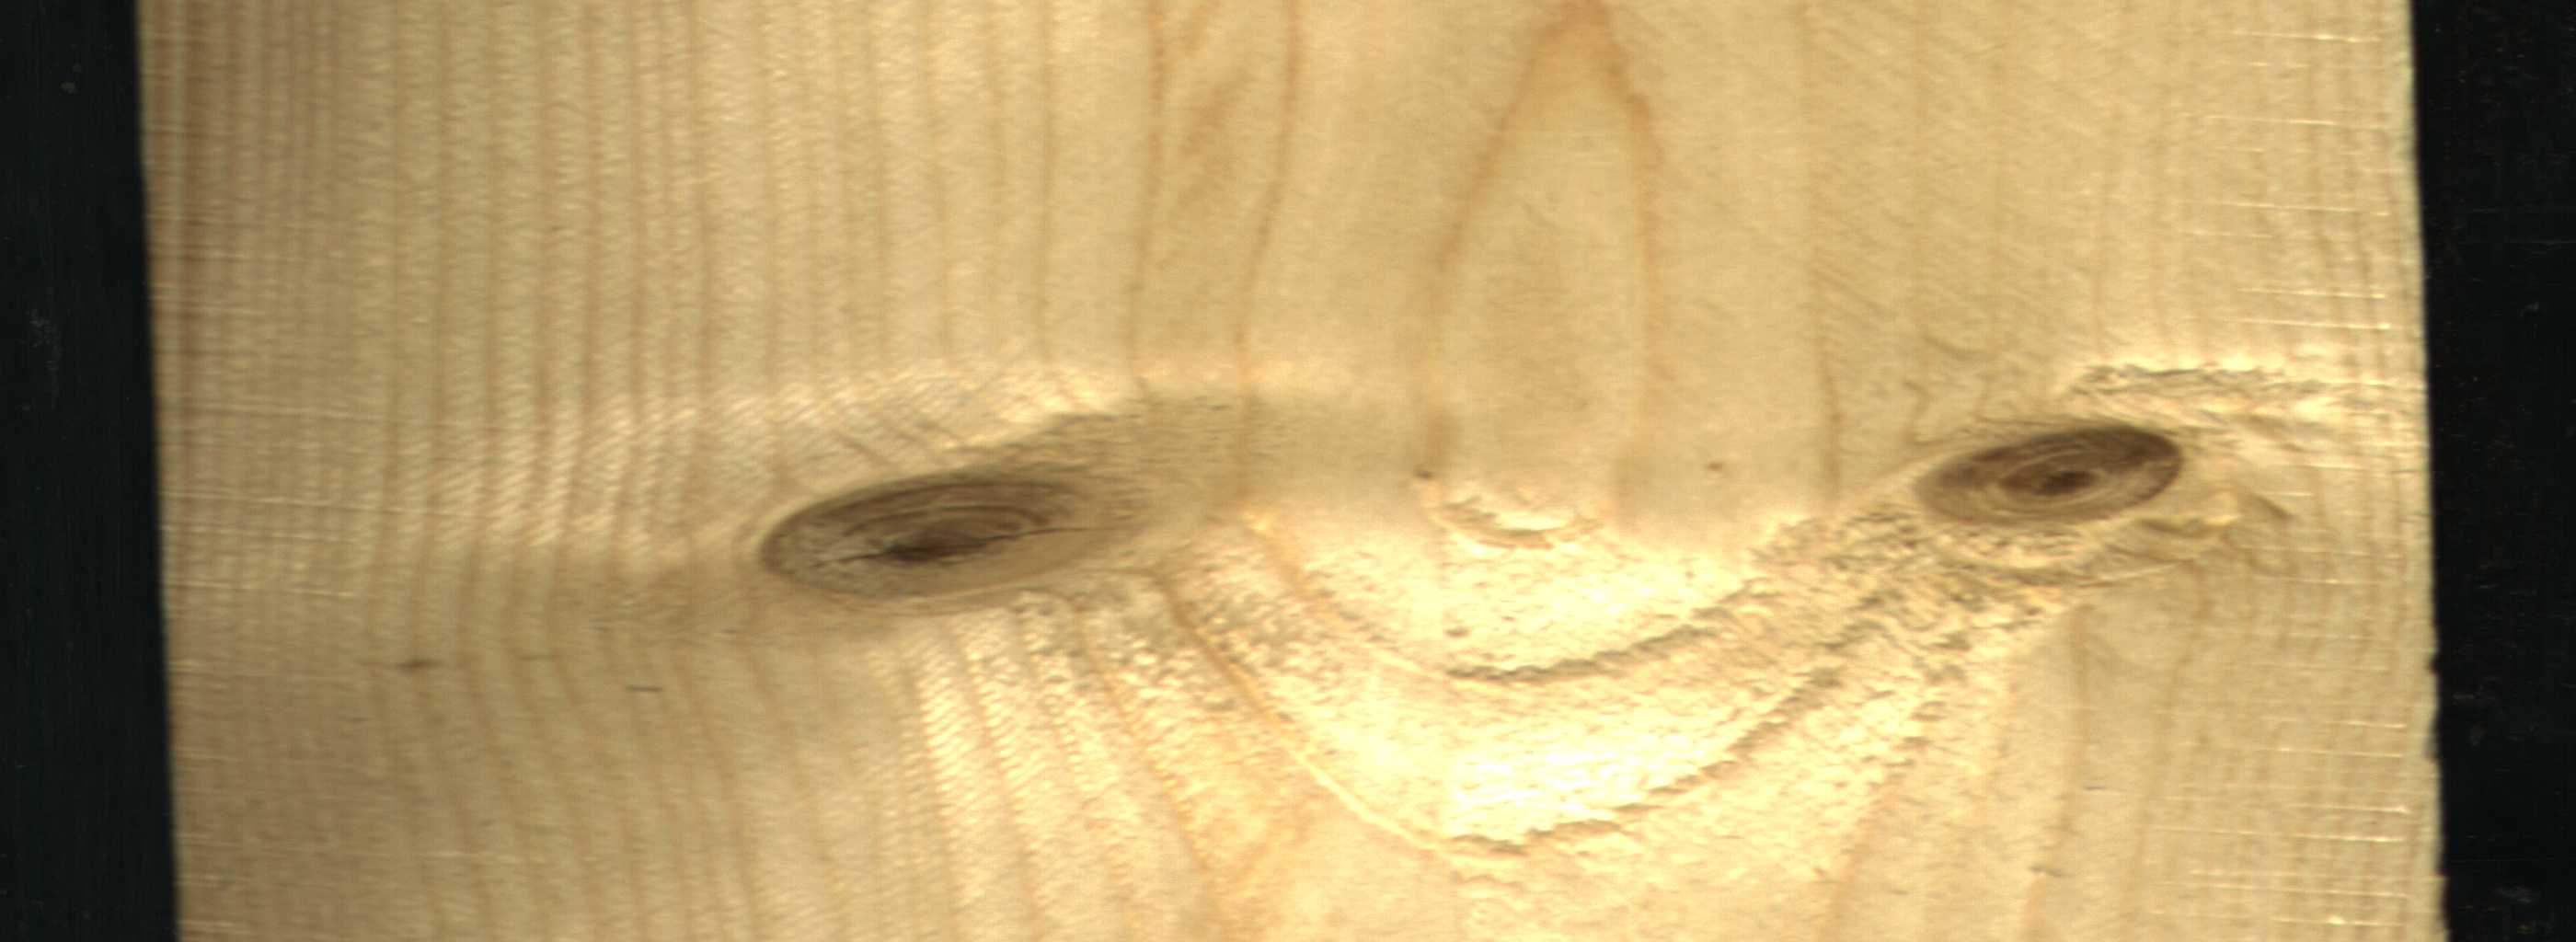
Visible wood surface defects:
knot_with_crack
Live_Knot